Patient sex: F
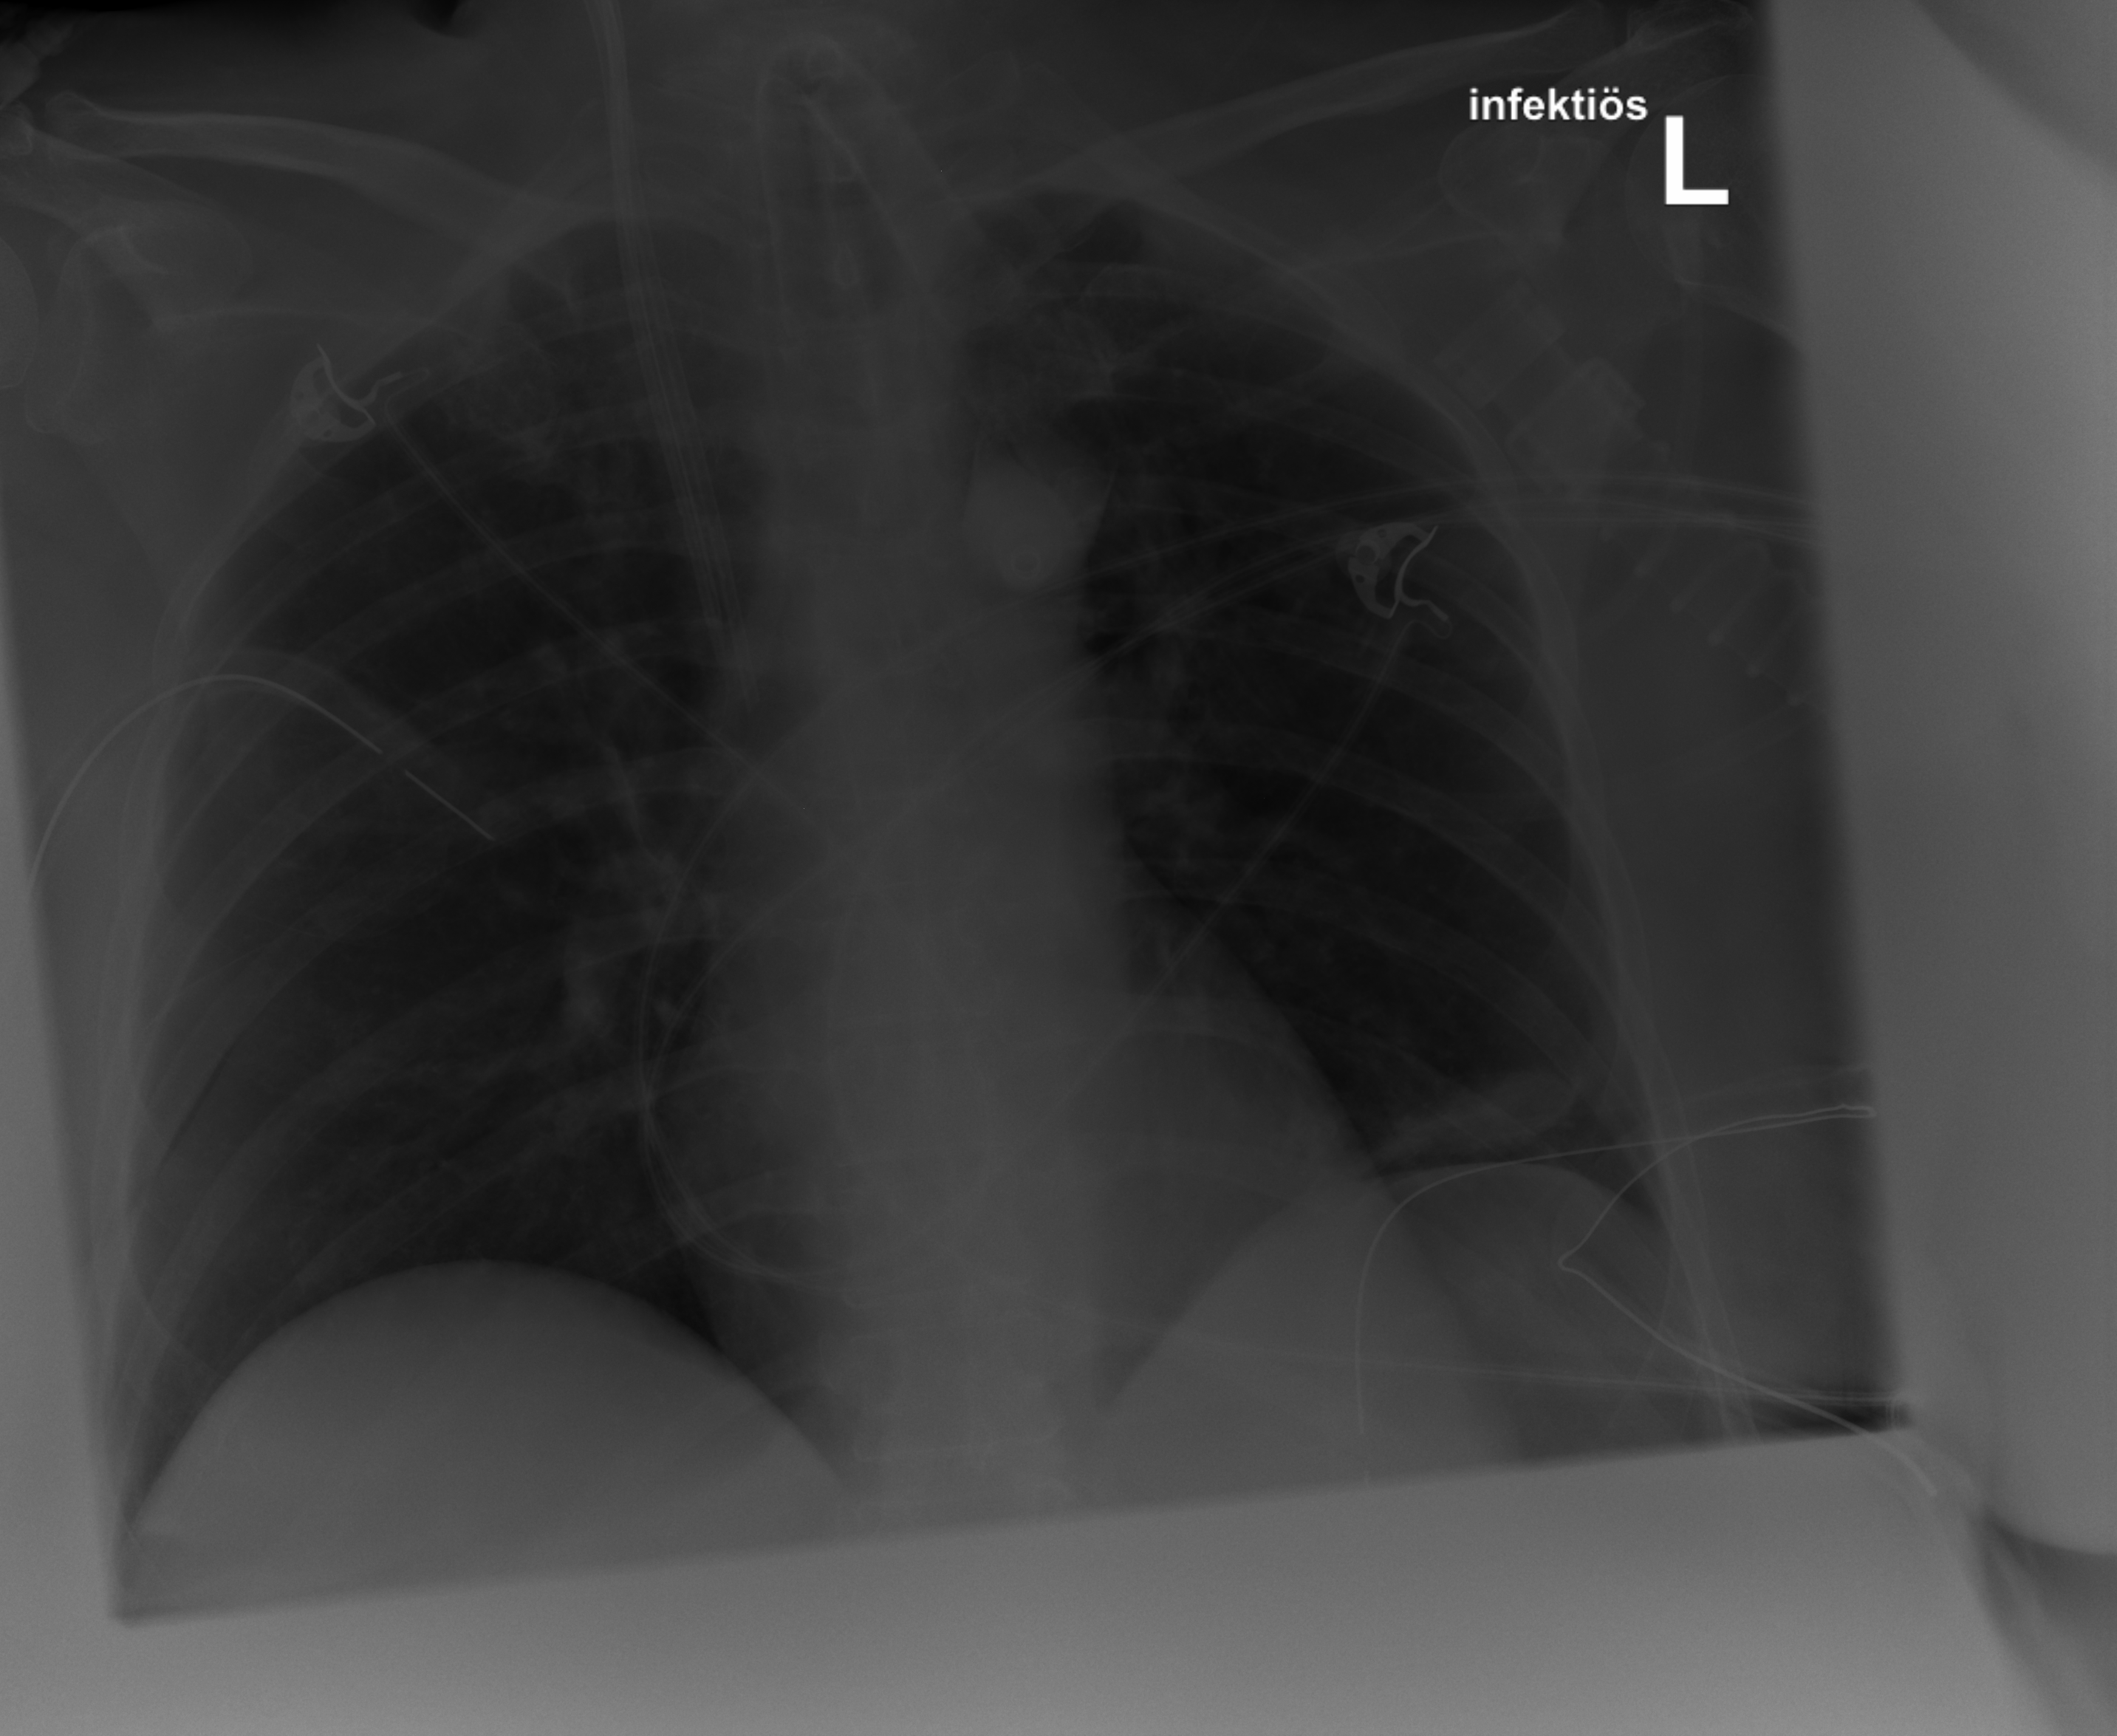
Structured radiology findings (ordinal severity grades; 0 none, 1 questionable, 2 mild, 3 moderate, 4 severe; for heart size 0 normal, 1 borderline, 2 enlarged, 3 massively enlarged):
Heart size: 0
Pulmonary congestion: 0
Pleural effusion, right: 0
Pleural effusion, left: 0
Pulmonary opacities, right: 2
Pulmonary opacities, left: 2
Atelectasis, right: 0
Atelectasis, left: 2